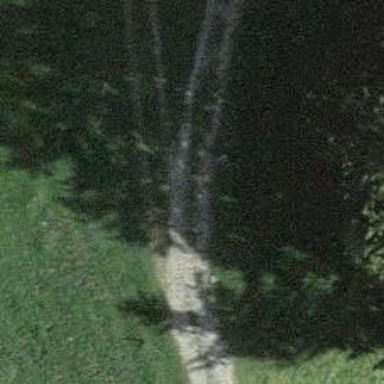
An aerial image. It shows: Gravel track with grade4 tracktype.